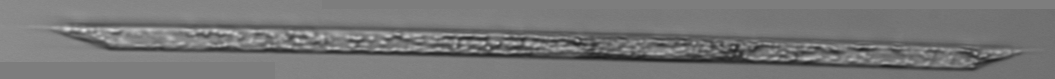
Label: Rhizosolenia